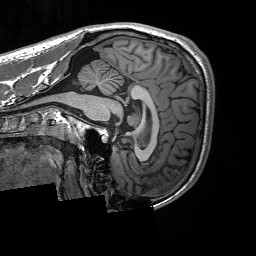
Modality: T1w
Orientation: sagittal
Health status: ill
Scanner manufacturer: siemens
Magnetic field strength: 3 T
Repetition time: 2.3 s
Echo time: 0.00226 s